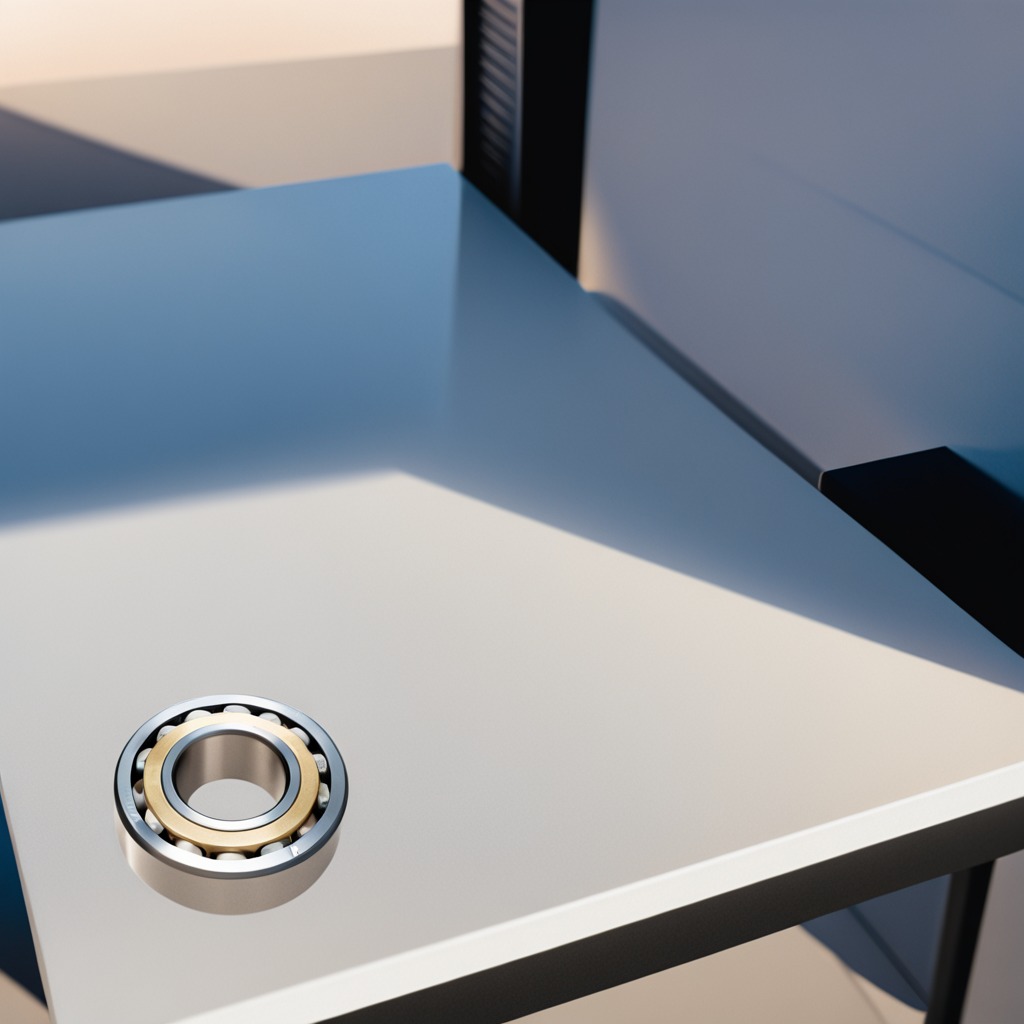
A metal ball bearing is lying on a clean utility table in a temporary outdoor tool station.